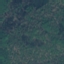
Land use / land cover class: Forest